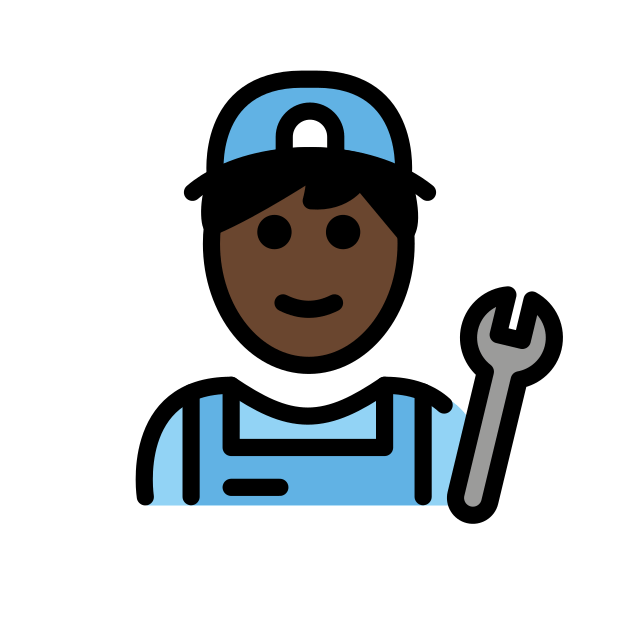
man mechanic: dark skin tone